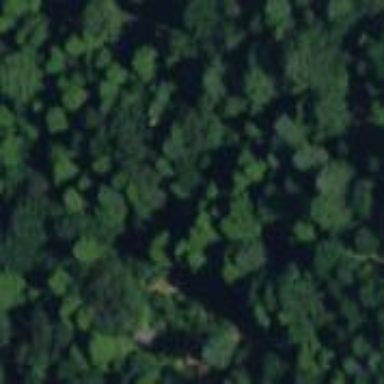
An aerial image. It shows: Mixed woodland area with greenfield land use. The trees have mixed leaf types and cycles.